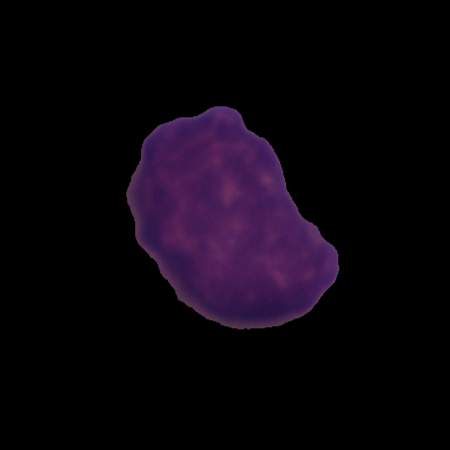
Label: cancer